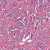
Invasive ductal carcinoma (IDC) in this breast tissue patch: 1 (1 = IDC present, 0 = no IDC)